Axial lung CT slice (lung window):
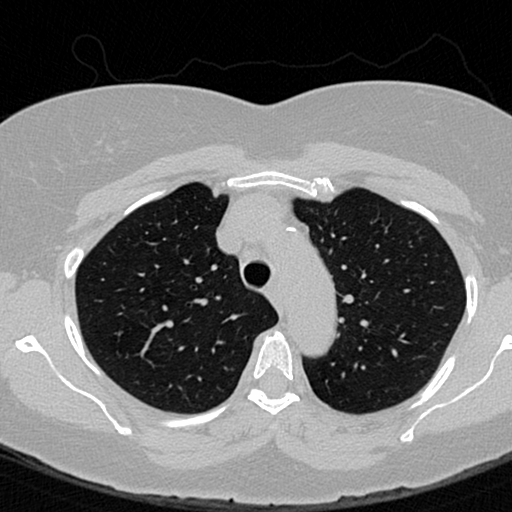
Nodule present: no